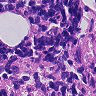
Metastatic tissue present: no